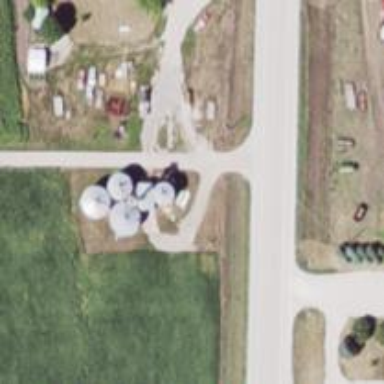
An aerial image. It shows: Silo.